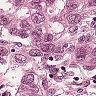
Metastatic tissue present: yes